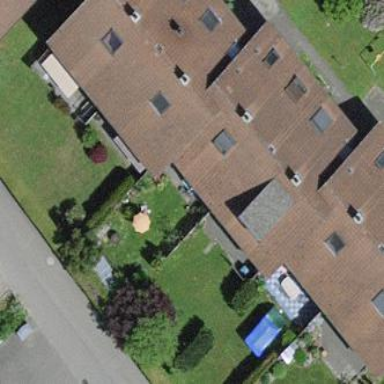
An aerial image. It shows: Gabled terrace building with roof tiles.